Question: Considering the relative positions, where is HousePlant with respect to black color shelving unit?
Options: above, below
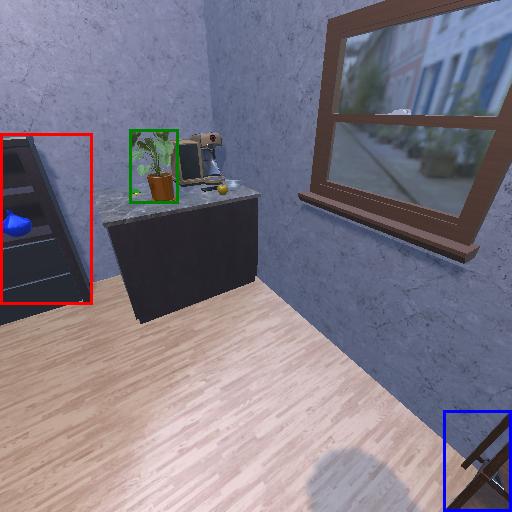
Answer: above